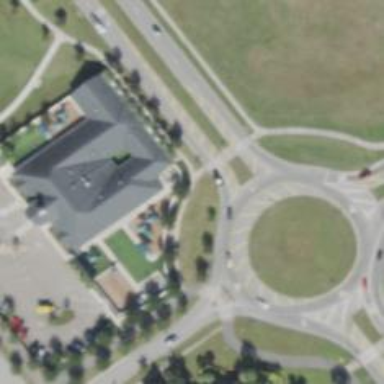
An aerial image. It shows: Secondary road with asphalt surface leading to roundabout. There is separate sidewalk for pedestrians.